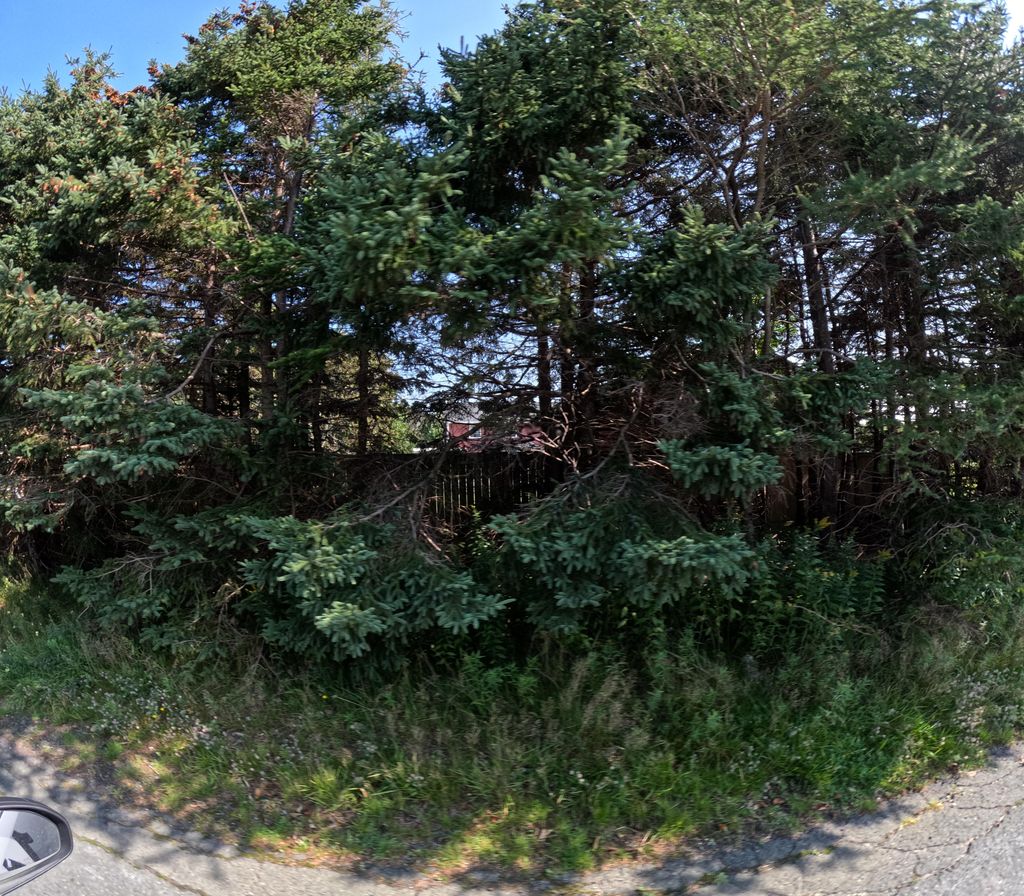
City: st_johns